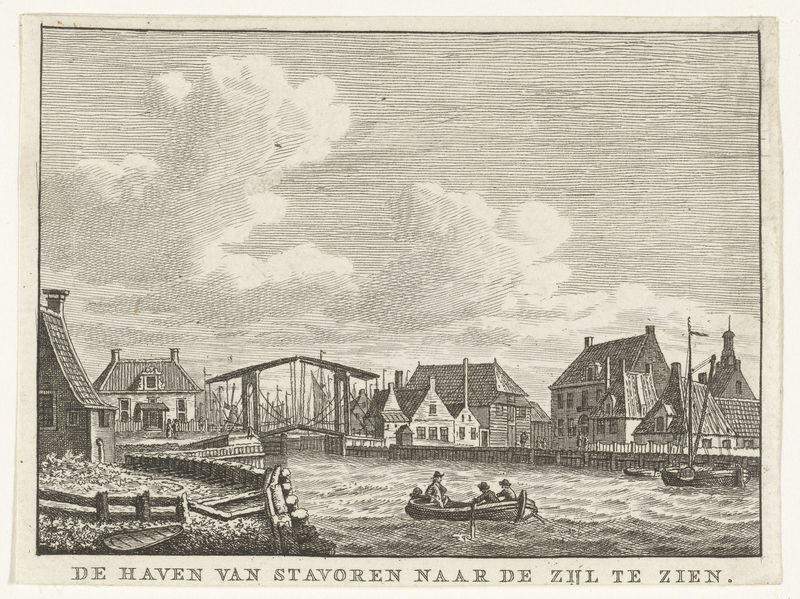
Titel: Haven van Stavoren met sluis de Zijl
Künstler: Carel Frederik (I) Bendorp
Standort: Amsterdam
Institution: Rijksmuseum
Schlagwörter: himmel, meer, wasser, weiß, wolken, fluss, landschaft, menschen, ufer, fenster, grau, holz, hut, männer, schwarz, skizze, zeichnung, gebäude, haus, wolke, zaun, leute, holland, niederlande, häuser, wind, brücke, kanal, boot, boote, kamine, garten, wellen, fischer, mast, giebel, grafik, hafen, kai, ruderboot, rudern, gauben, druck, schwarz-weiss, schraffur, stich, holzdruck, fisch, welken, landscahft, kupferstich, gaupe, zugbrücke, r, boat, brüker